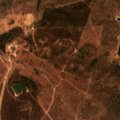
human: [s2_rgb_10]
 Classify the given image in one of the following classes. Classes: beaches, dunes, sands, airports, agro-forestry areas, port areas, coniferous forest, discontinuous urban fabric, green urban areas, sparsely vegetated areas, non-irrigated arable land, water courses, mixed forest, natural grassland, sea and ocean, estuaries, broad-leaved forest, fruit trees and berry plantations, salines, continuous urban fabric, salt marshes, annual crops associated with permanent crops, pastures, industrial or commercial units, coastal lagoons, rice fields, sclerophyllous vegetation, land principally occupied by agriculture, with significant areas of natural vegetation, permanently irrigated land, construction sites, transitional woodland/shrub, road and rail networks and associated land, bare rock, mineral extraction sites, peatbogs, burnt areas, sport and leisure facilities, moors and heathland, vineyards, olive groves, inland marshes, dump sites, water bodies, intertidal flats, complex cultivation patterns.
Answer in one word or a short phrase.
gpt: non-irrigated arable land, agro-forestry areas, broad-leaved forest, transitional woodland/shrub